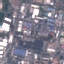
Land use / land cover: Industrial